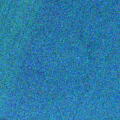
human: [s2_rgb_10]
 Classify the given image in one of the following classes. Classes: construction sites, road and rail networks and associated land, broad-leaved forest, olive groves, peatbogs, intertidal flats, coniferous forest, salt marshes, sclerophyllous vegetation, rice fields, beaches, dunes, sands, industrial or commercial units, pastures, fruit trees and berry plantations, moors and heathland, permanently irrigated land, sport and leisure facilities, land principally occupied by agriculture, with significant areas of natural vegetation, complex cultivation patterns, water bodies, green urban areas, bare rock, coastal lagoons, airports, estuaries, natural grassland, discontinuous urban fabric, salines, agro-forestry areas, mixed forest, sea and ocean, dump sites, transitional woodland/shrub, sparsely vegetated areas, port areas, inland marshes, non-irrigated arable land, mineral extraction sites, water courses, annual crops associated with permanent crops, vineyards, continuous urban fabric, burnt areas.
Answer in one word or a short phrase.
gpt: sea and ocean